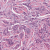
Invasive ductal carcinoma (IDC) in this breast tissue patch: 1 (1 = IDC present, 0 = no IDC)